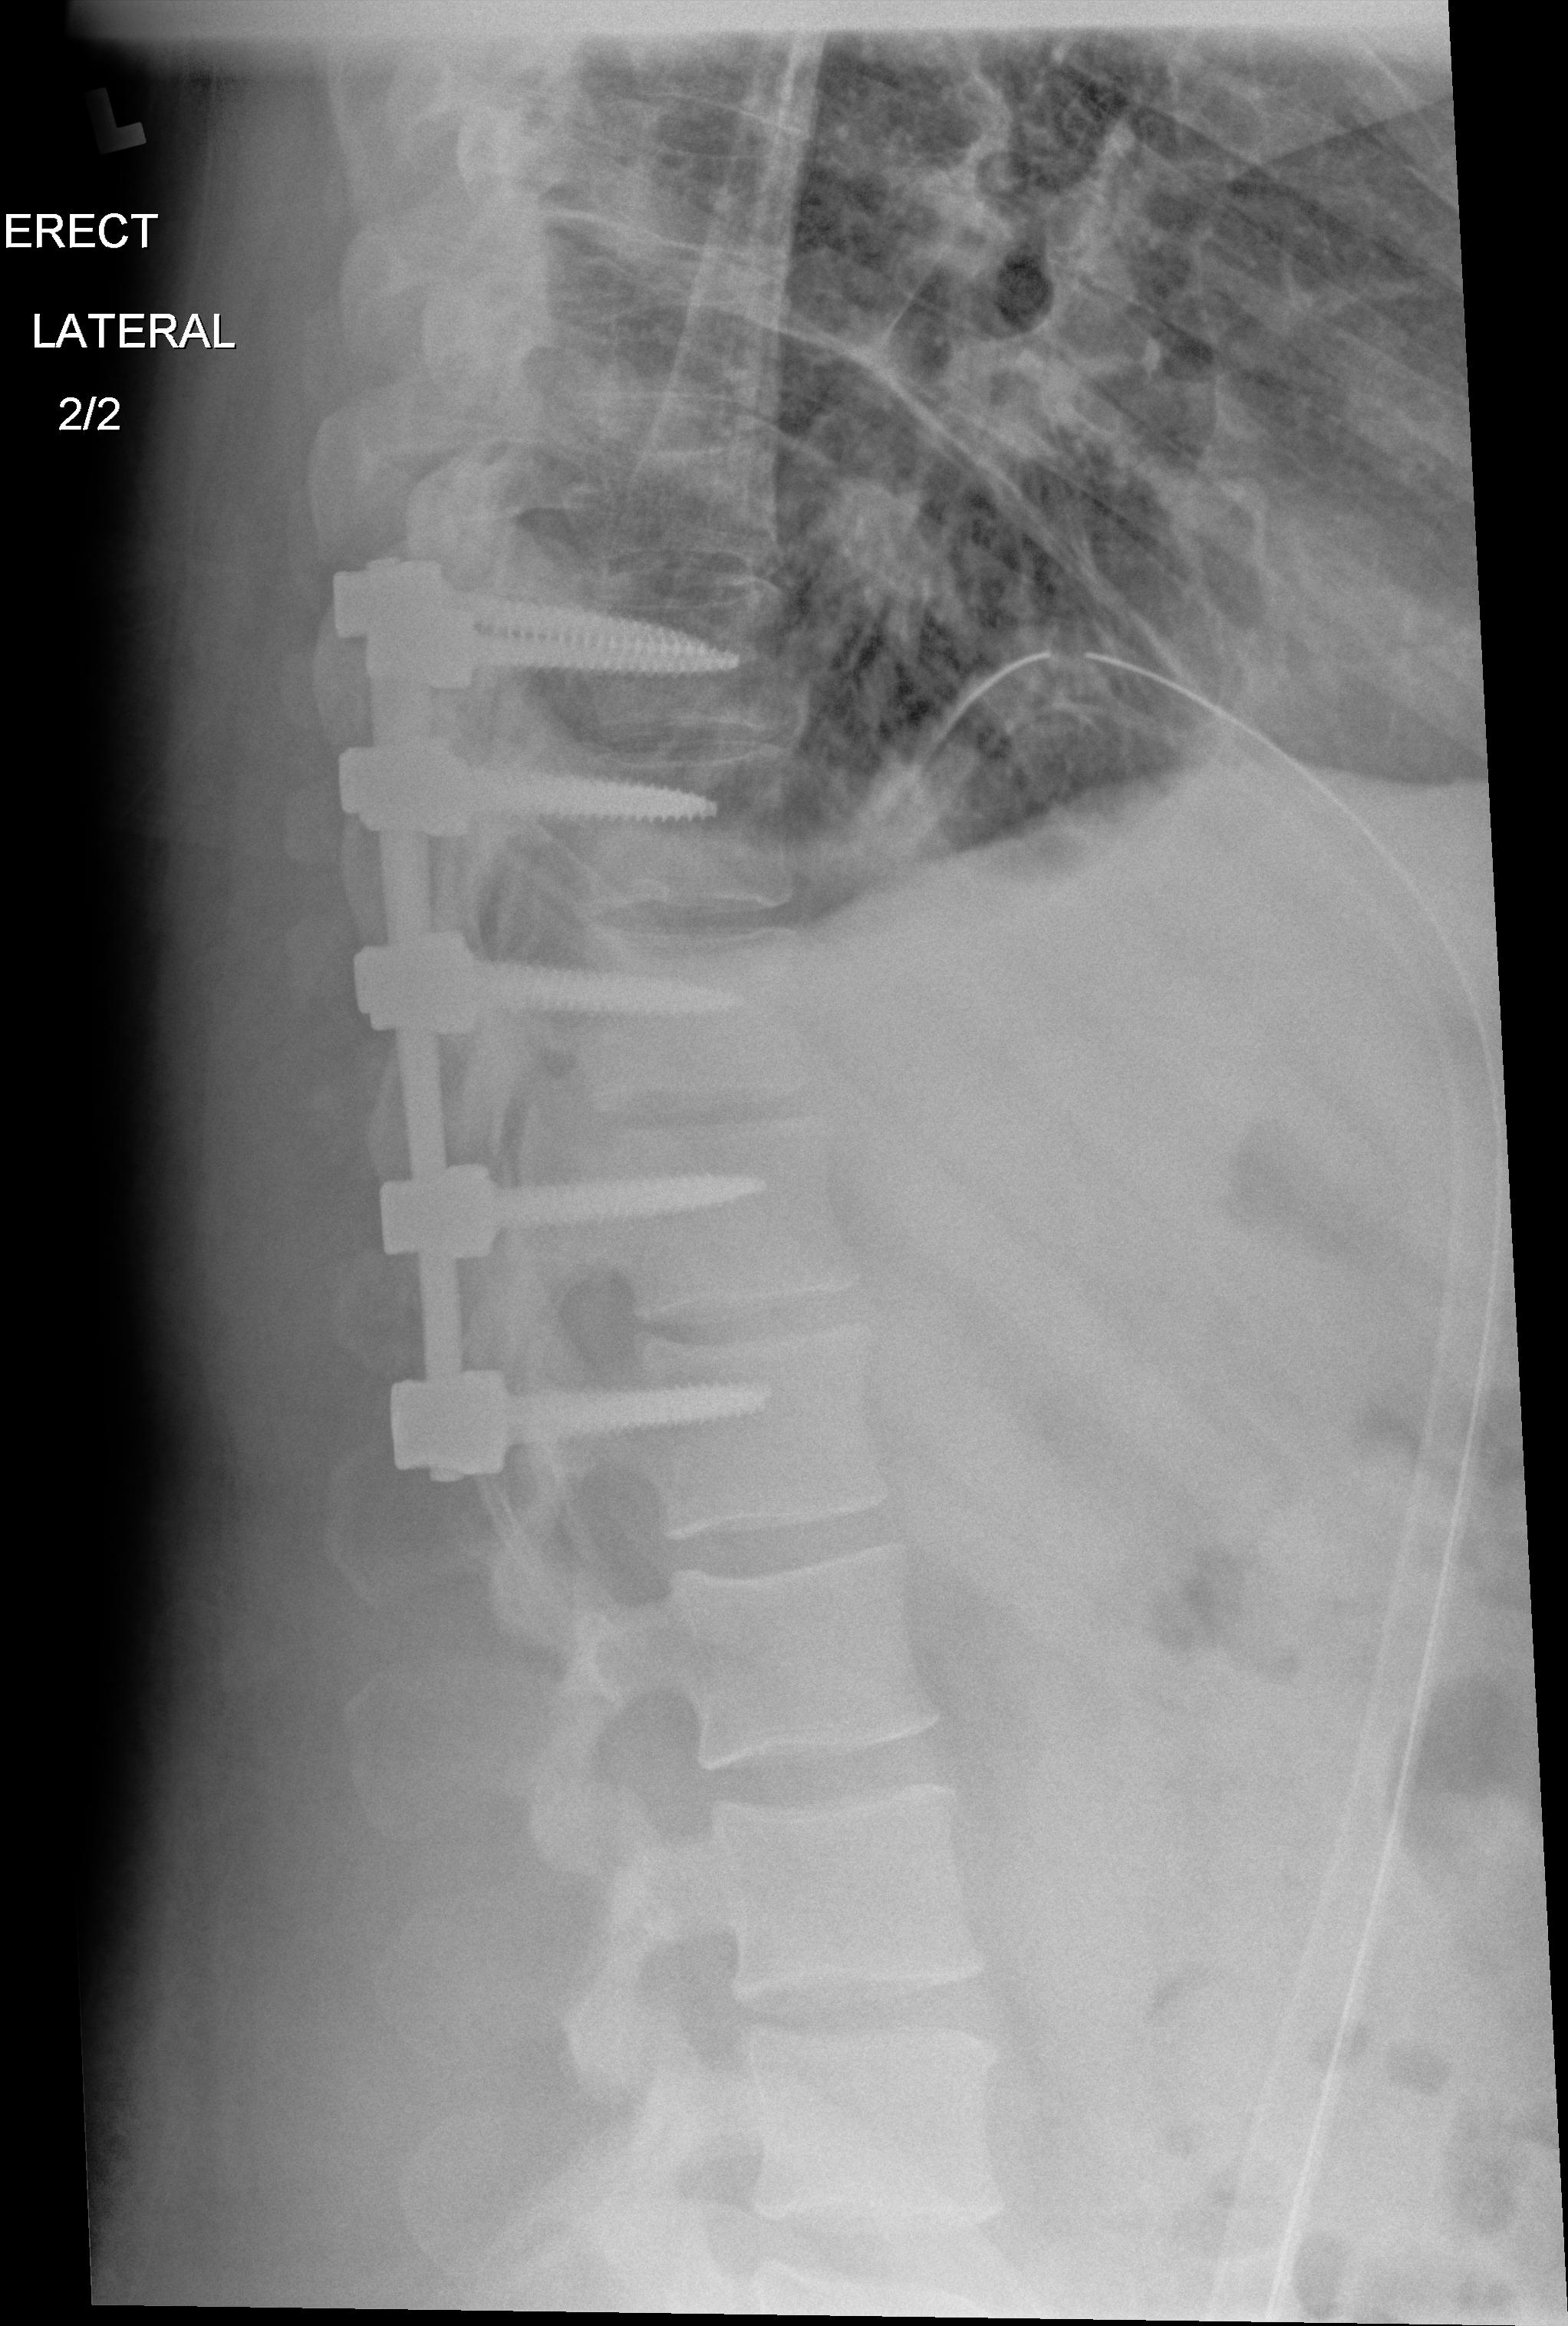
View: LATERAL
Implant manufacturer: Styker everest (K2M)